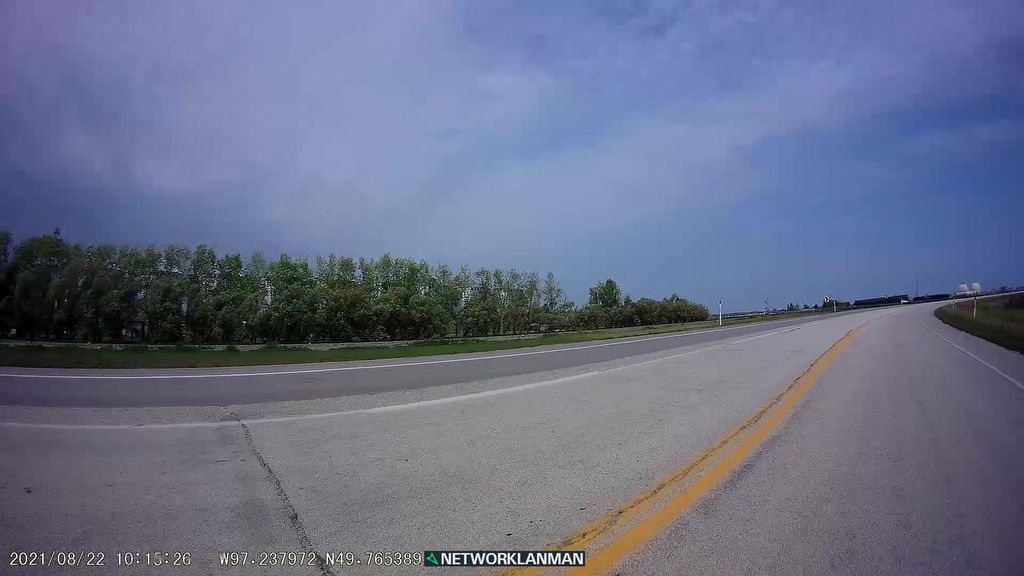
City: winnipeg